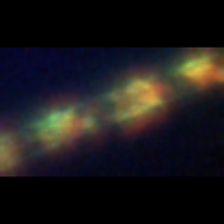
Taxon: Chaetoceros
Group: Diatoms